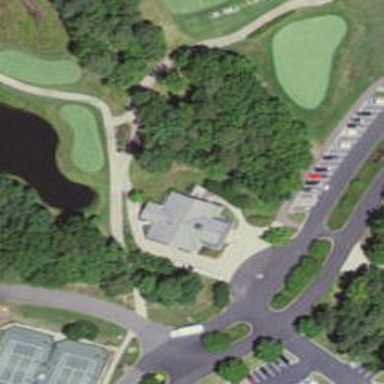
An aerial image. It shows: Golf clubhouse.